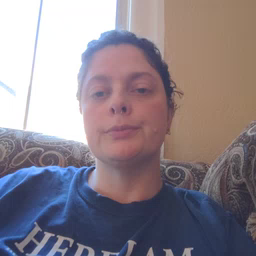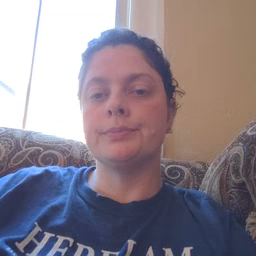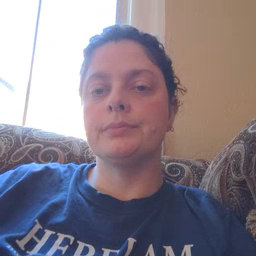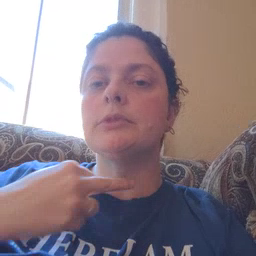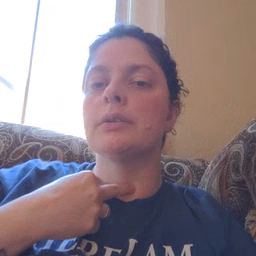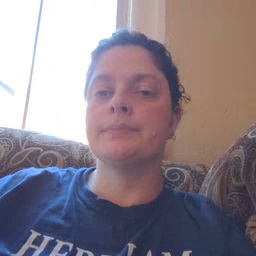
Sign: stuck